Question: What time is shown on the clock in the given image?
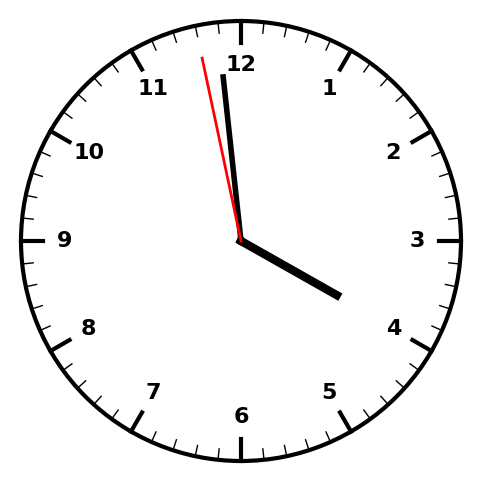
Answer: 03:58:58